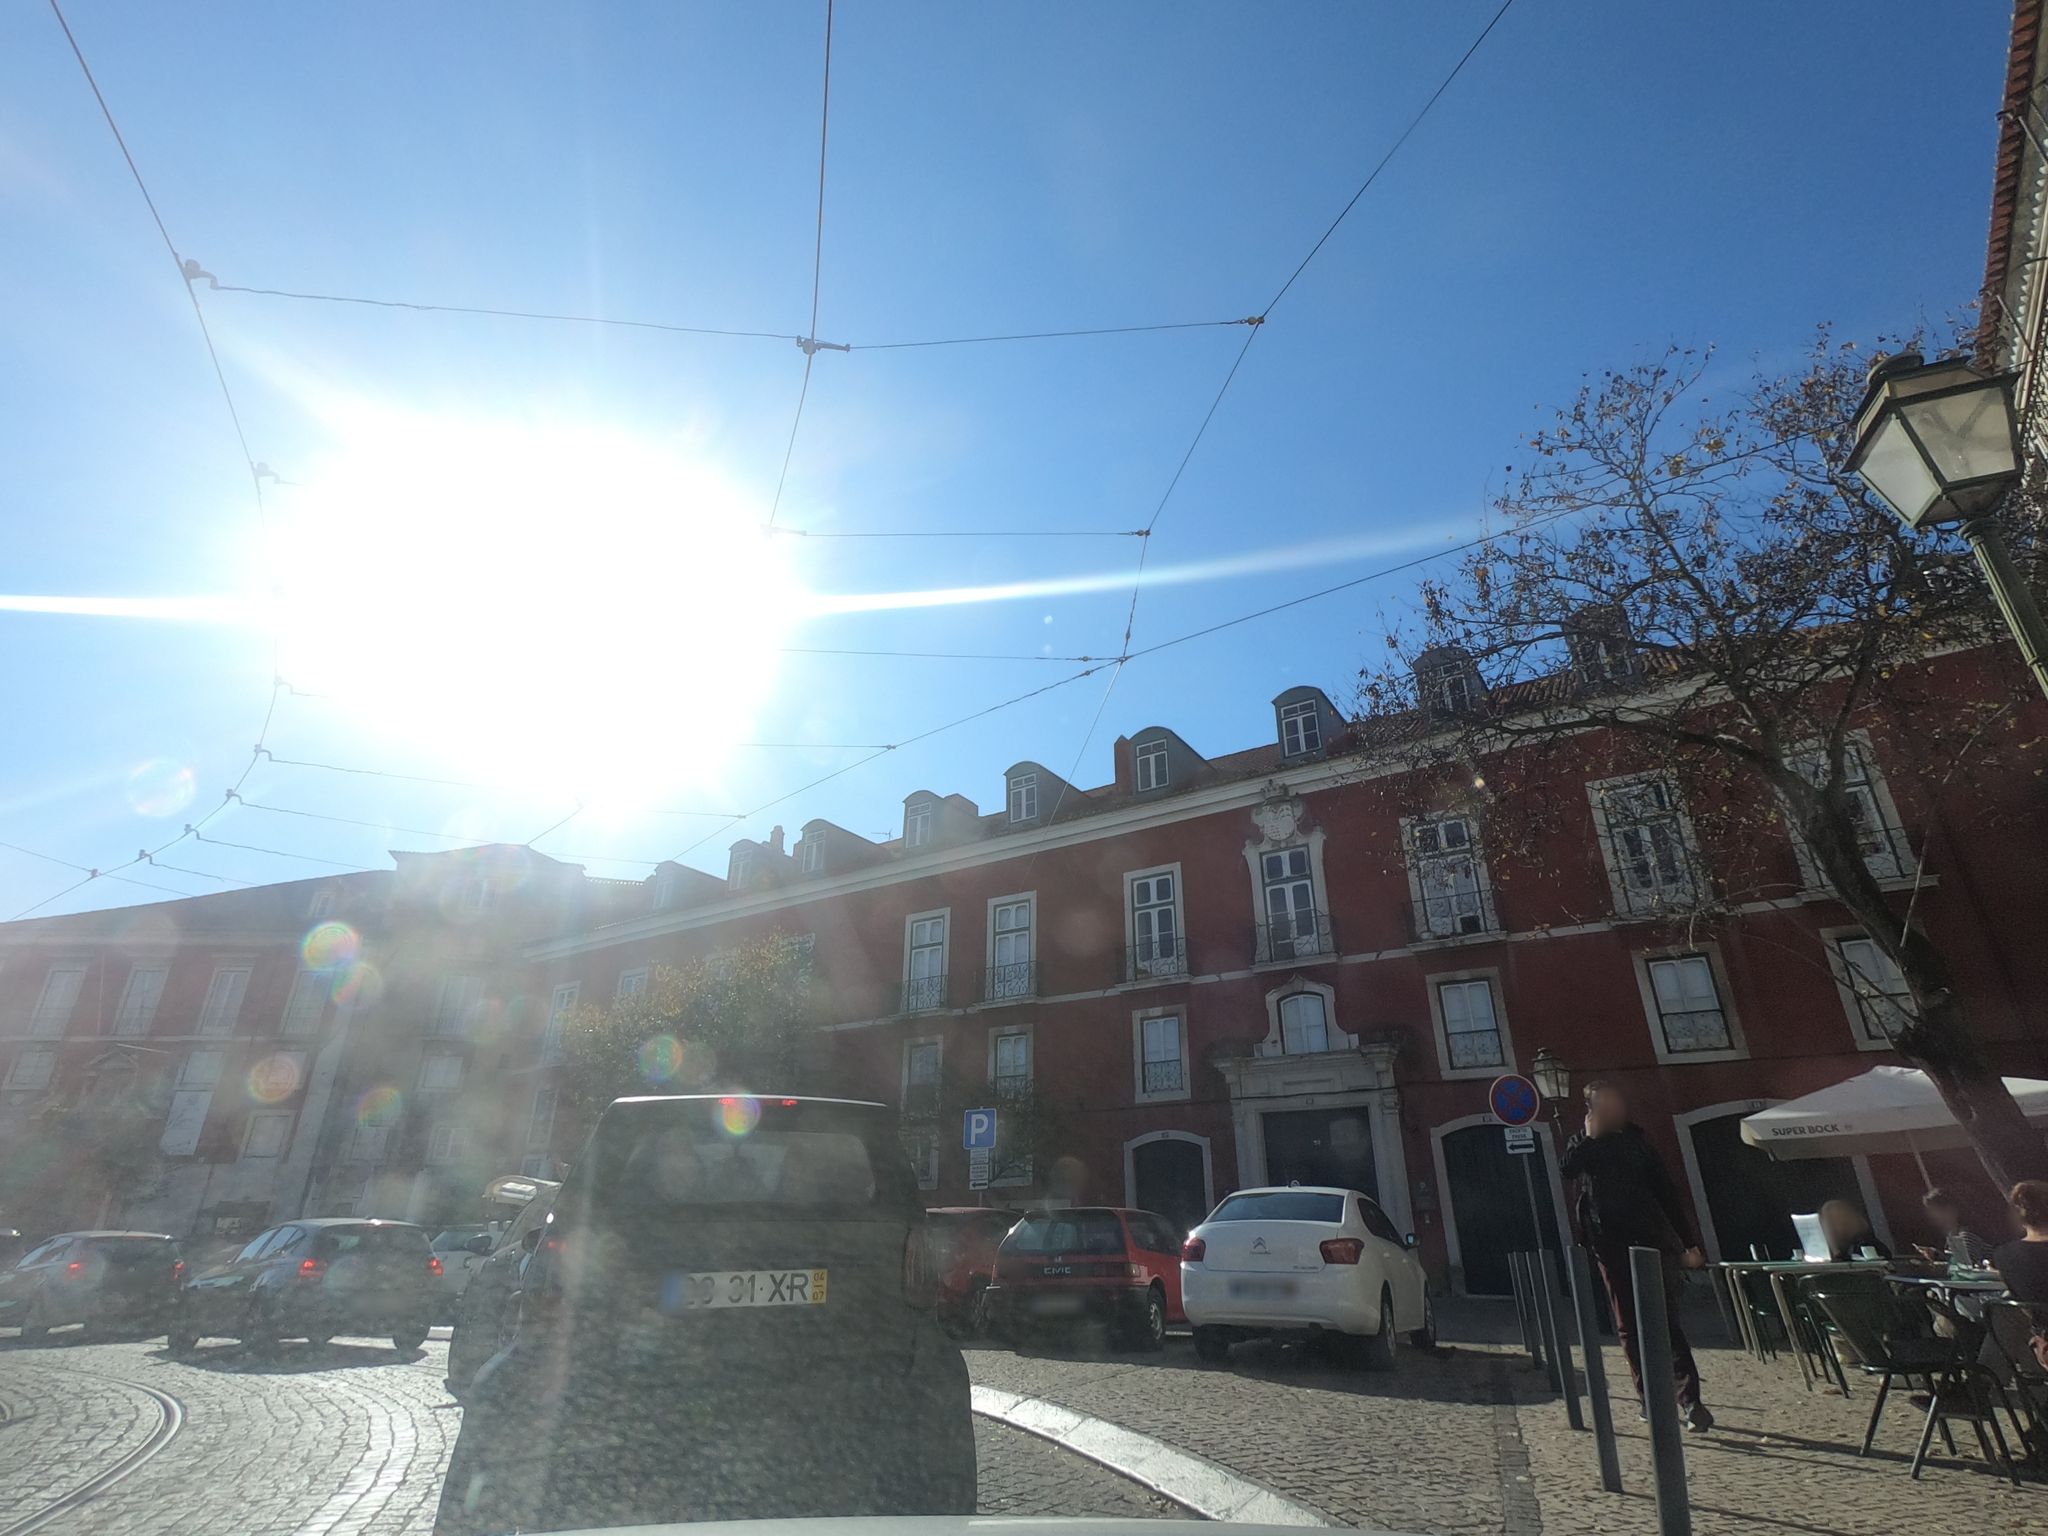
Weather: clear
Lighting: day
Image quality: good
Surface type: driving surface
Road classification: footway, steps, pedestrian, residential
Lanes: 2
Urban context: urban centre
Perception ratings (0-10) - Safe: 1.09, Lively: 4.13, Beautiful: 4.78, Boring: 8.27, Depressing: 5.04, Wealthy: 7.35